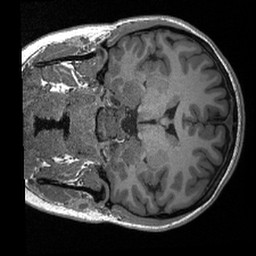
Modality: T1w
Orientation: coronal
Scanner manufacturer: siemens
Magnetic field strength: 3 T
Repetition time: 2.4 s
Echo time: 0.00213 s